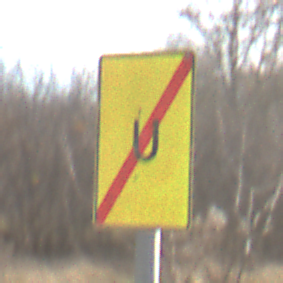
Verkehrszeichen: EndeUmleitung
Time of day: MorningAfternoon
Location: Outdoor (Nature)
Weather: PartlyCloudy
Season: NotSpecified
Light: Natural